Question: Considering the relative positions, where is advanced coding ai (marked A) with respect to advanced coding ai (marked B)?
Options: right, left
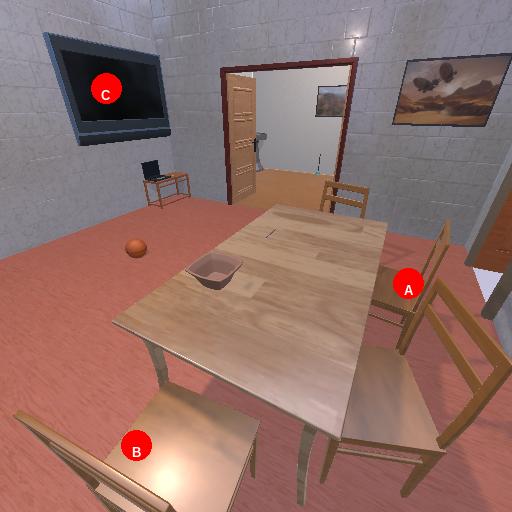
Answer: right